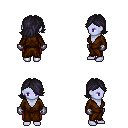
a pixel art fantasy rpg character, female body template, dark elf, purple skin, brown robe, red pants, raven swoop hairstyle, metal gloves, four views (front, back, left, right), 2x2 character sprite sheet, small pixel art, hard edges, no anti-aliasing